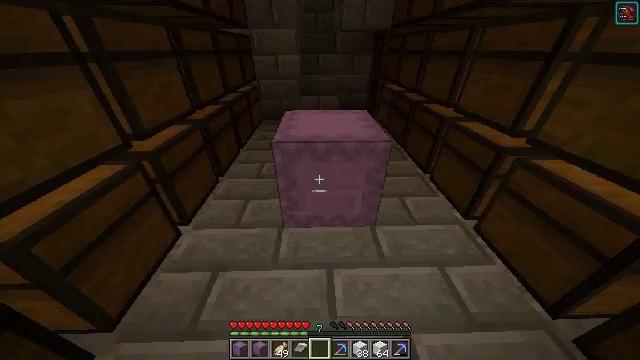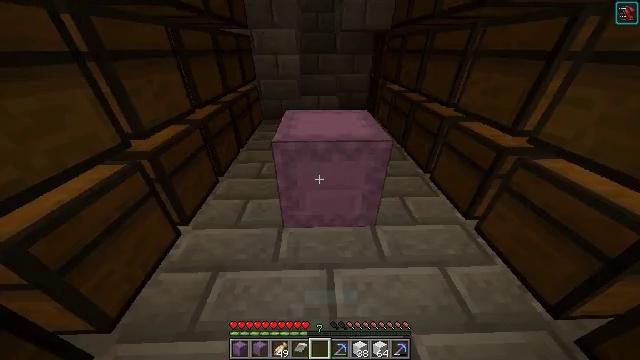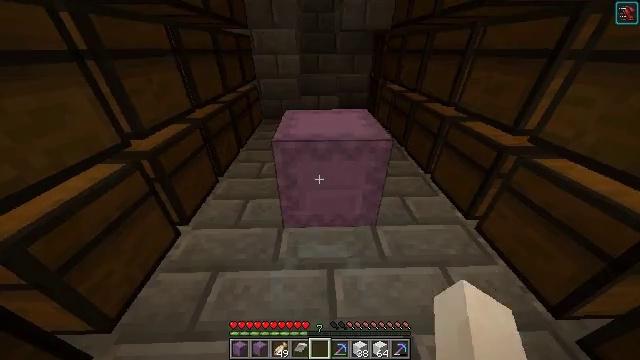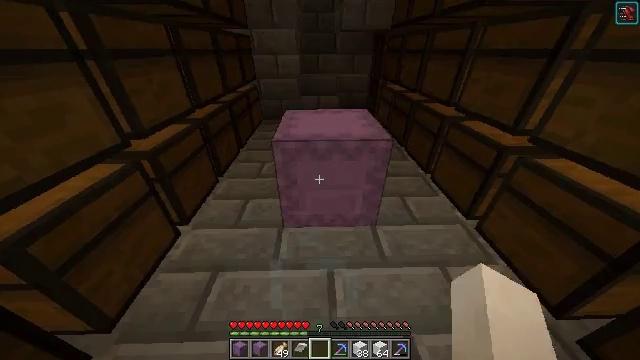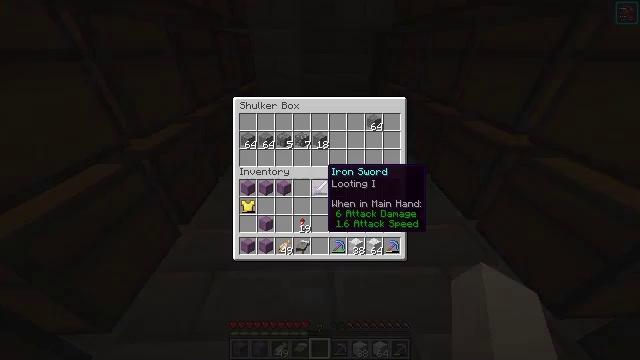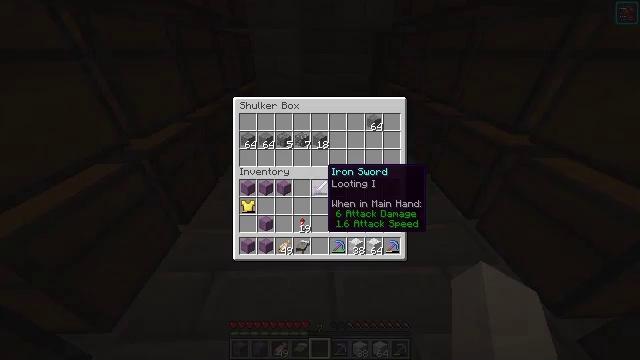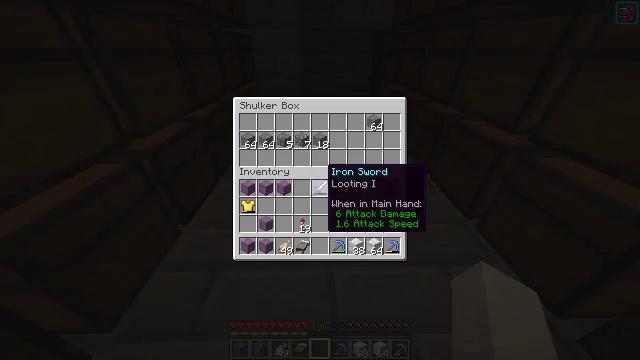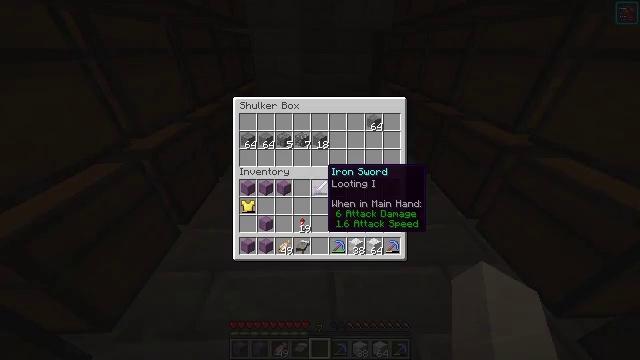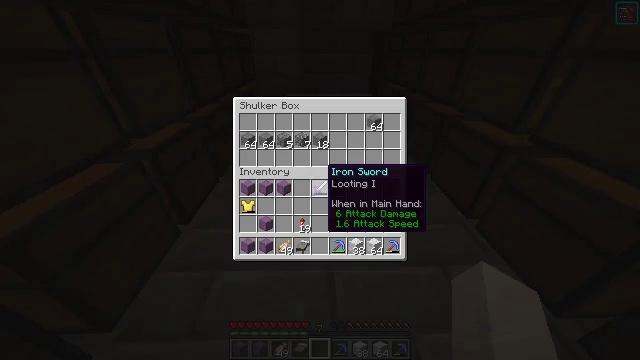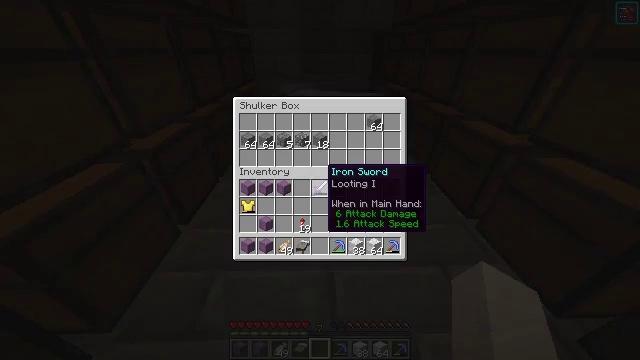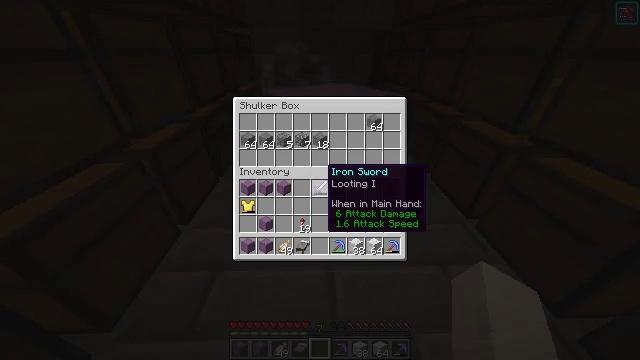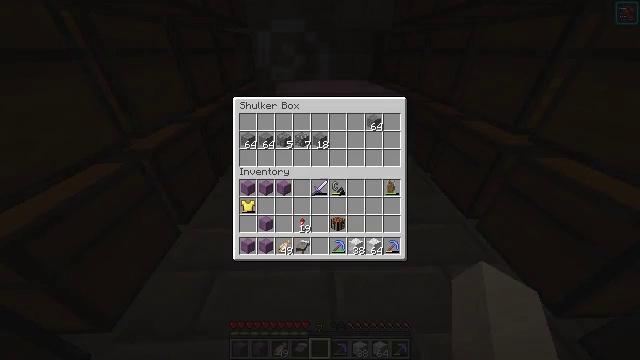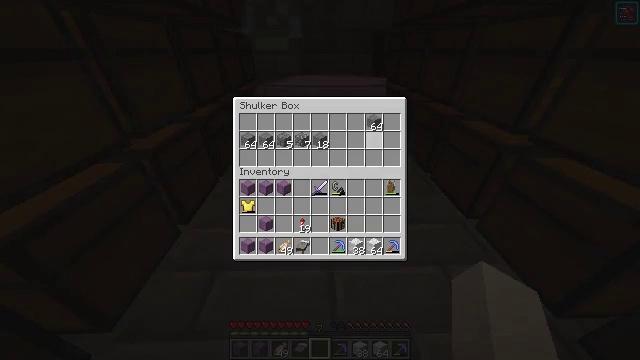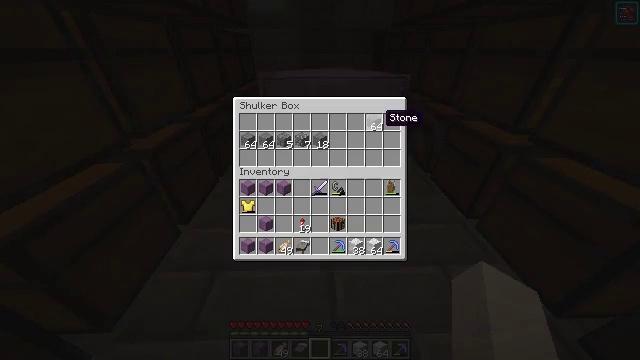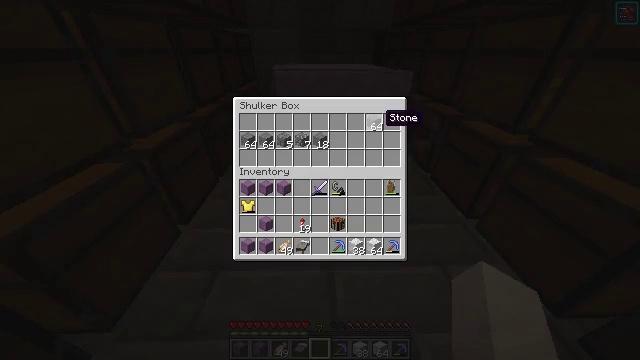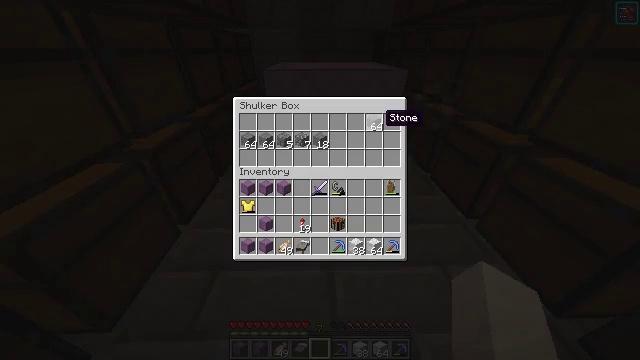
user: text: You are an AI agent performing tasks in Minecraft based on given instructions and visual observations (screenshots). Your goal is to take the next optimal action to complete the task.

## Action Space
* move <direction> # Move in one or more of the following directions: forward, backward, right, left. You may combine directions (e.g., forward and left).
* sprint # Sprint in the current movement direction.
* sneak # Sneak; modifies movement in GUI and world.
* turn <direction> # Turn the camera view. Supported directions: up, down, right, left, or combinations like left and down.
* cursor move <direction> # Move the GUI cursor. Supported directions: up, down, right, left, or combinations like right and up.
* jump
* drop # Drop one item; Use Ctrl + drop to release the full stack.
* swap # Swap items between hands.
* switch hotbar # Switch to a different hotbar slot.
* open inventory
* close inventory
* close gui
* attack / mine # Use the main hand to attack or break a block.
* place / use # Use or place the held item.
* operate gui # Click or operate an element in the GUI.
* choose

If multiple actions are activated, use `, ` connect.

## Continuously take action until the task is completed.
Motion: motion action
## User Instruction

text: Break the shulker box to collect it.
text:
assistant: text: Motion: no_op
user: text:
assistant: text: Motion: no_op
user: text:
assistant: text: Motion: no_op
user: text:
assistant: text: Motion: open gui
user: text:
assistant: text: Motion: no_op
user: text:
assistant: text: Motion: no_op
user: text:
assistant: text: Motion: no_op
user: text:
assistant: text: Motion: no_op
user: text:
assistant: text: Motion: no_op
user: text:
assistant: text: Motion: no_op
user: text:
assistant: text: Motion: cursor move right
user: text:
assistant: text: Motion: sneak, cursor move right and up
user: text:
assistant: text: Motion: sneak
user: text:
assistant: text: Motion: sneak
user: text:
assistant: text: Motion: sneak
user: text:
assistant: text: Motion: sneak
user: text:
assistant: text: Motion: sneak, choose
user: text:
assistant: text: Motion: sneak, cursor move left and down, choose
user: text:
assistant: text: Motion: sneak, cursor move left
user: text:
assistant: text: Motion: sneak
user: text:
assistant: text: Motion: sneak, cursor move left
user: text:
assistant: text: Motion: sneak, choose
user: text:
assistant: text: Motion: sneak, choose
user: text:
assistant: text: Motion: sneak
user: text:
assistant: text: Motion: sneak
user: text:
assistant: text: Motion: sneak, choose
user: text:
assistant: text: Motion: sneak, cursor move left, choose
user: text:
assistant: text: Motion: sneak
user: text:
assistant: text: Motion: sneak, choose
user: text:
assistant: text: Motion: sneak, cursor move left, choose